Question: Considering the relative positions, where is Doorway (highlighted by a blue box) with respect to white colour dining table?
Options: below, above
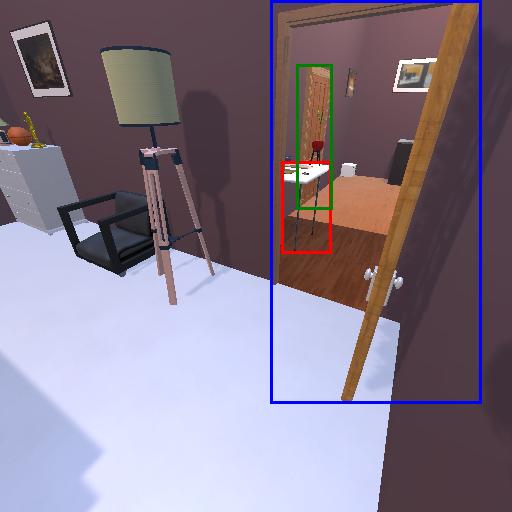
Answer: below